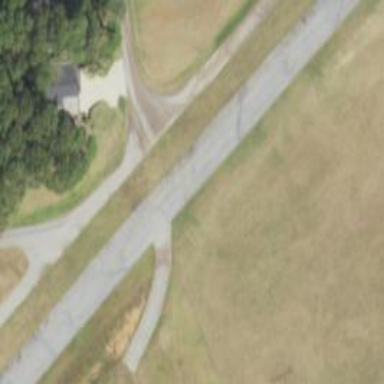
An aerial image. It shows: Asphalt runway at the airport.